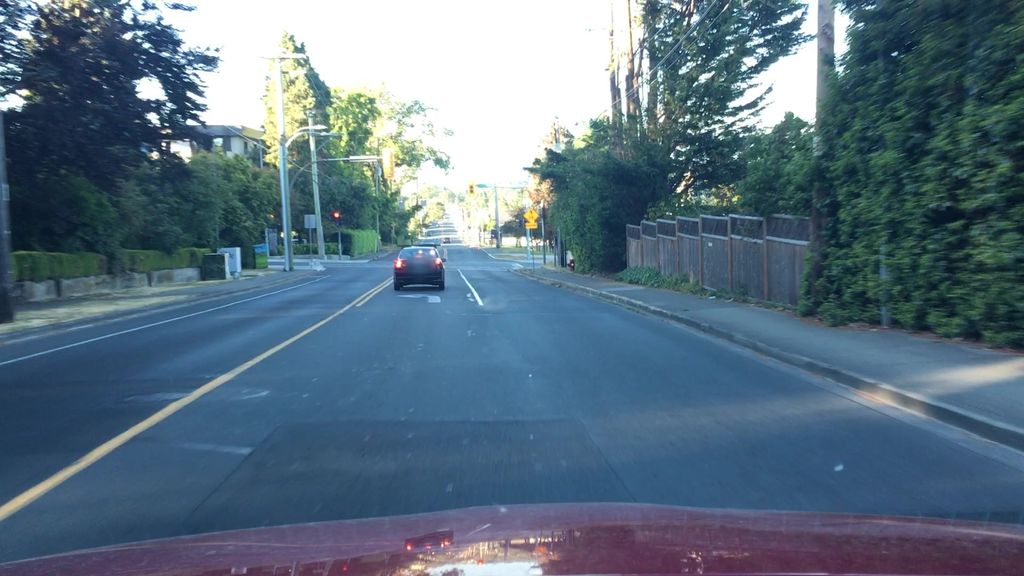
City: victoria